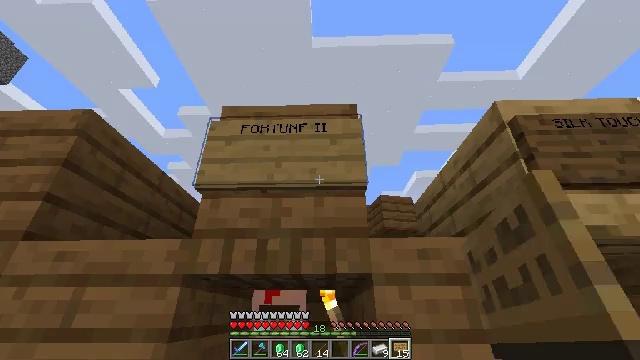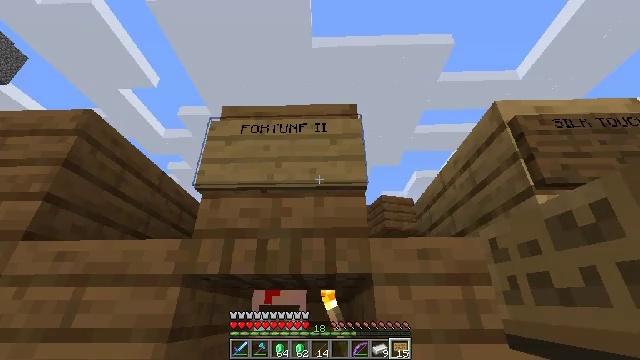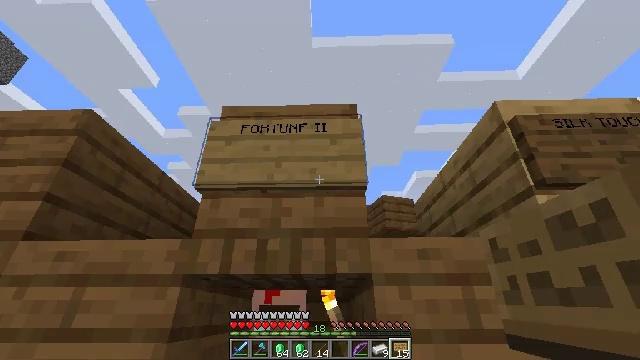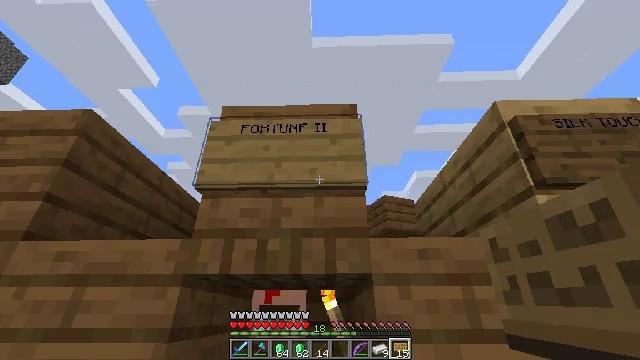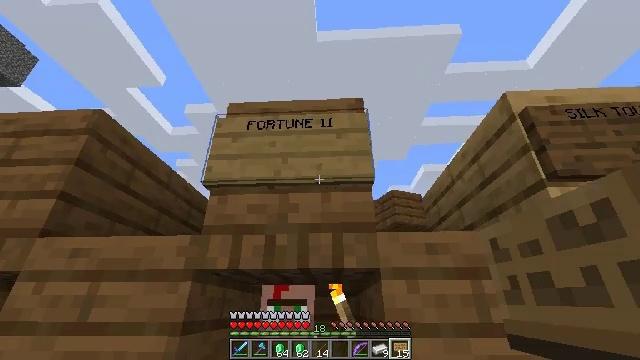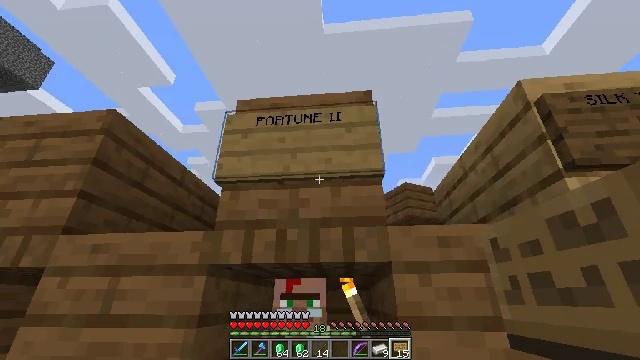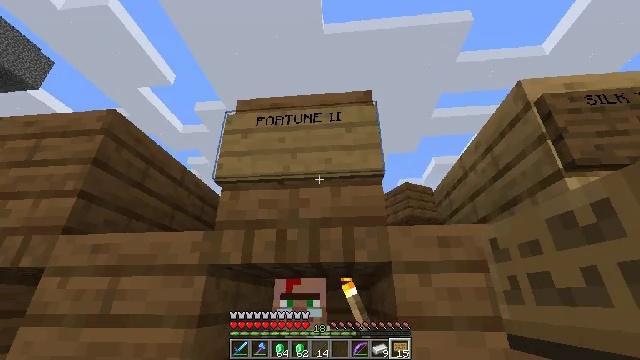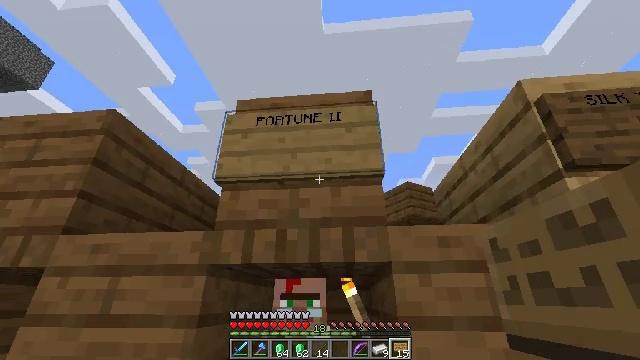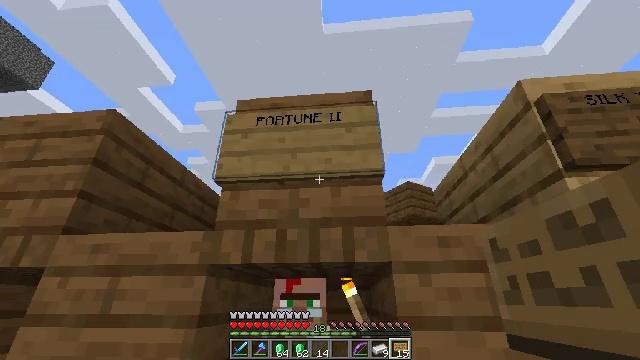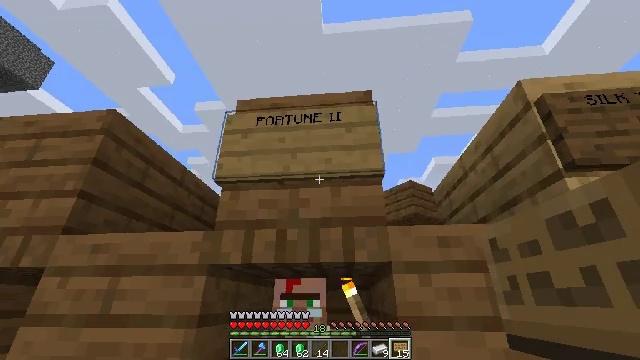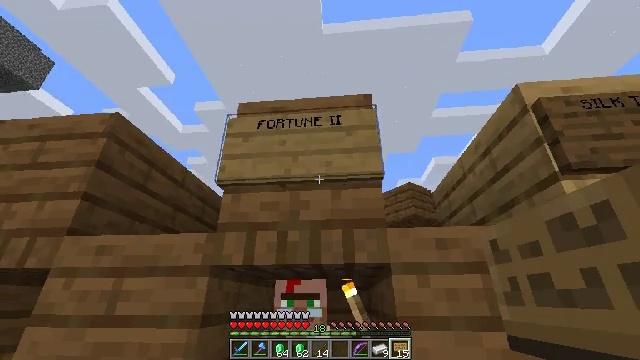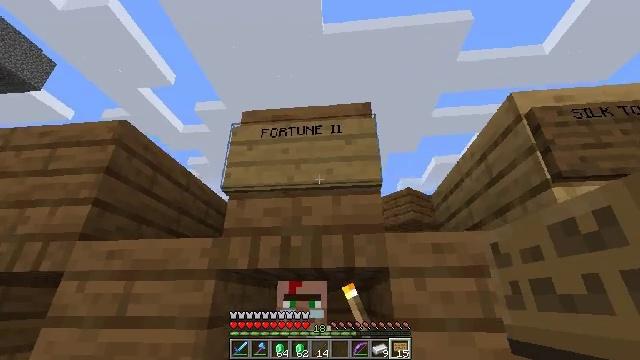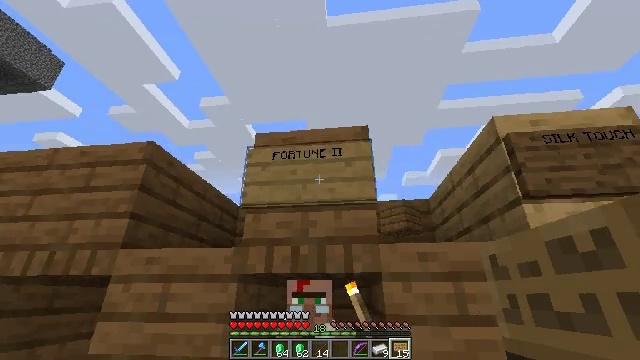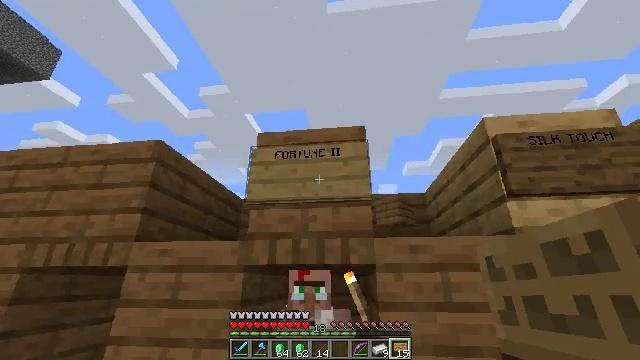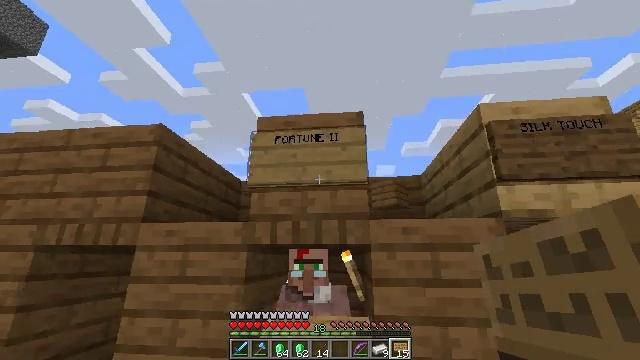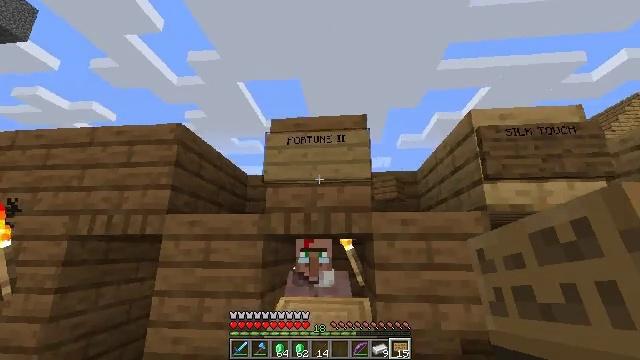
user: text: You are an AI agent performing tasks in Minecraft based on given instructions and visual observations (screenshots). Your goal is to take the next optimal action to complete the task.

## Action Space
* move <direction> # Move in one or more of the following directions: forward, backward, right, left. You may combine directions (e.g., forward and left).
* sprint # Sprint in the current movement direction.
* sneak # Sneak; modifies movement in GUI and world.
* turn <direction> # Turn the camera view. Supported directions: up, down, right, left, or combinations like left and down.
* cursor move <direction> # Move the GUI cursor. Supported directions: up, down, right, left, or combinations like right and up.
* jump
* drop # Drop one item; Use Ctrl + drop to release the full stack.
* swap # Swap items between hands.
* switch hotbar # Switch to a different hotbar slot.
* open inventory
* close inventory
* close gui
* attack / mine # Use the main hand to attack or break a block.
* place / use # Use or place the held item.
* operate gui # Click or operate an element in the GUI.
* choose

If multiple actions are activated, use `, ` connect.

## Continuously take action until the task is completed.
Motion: motion action
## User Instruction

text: Attack the spruce wall sign to remove it.
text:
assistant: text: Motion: no_op
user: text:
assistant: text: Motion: no_op
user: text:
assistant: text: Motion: no_op
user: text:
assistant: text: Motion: turn left and down
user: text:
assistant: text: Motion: turn left and down
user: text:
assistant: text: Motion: no_op
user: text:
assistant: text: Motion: no_op
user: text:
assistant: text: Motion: no_op
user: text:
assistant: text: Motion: no_op
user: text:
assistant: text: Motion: move back
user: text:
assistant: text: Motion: move back
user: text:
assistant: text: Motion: move back, turn left and down
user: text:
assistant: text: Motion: move back, turn down
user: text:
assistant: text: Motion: move back and move left, turn down
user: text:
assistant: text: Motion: move back and move left, turn right and down
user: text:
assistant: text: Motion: move left, turn right and down
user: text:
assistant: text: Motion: move left, turn right and down
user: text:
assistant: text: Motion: move left, turn right and down
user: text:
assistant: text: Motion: move left, turn right and down
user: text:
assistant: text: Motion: no_op
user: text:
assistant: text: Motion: no_op
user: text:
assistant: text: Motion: no_op
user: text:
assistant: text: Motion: turn right
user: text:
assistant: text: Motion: turn right
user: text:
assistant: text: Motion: move forward, turn right and up
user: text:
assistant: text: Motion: move forward, turn right and up
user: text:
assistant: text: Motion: no_op
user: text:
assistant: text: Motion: no_op
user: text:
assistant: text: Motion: turn left and down
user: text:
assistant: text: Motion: move left, turn left